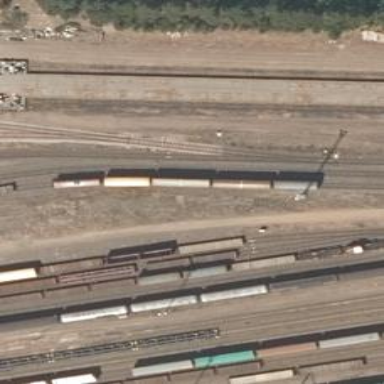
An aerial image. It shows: Railway yard in service.